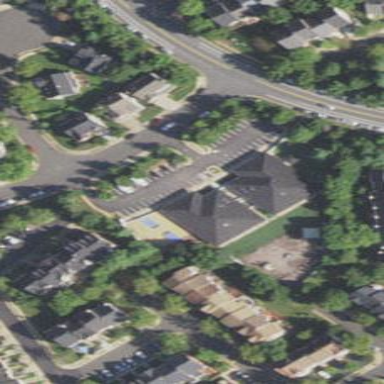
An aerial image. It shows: Kindergarten building.